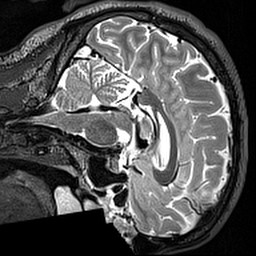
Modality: T2w
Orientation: sagittal
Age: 30
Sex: male
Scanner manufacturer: siemens
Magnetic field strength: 3 T
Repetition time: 3.2 s
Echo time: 0.567 s